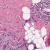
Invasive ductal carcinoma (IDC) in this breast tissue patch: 0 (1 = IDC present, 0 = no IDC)